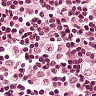
Metastatic tissue present: no